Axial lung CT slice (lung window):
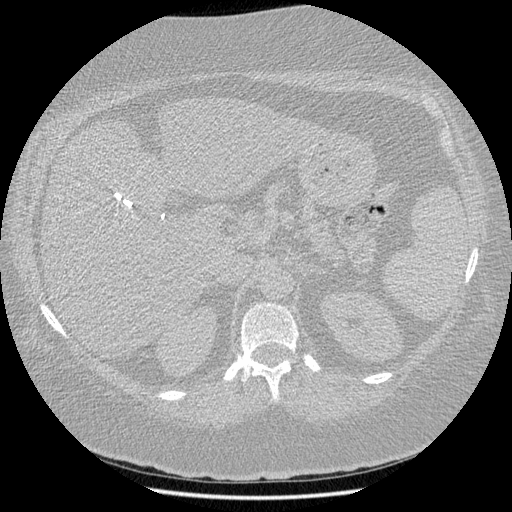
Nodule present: no